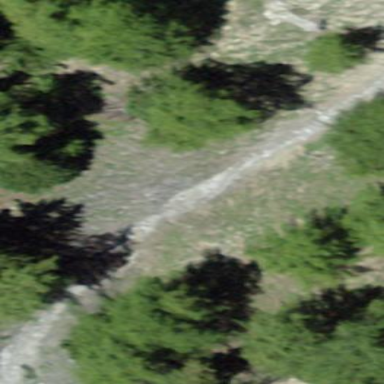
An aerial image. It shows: Forest area.